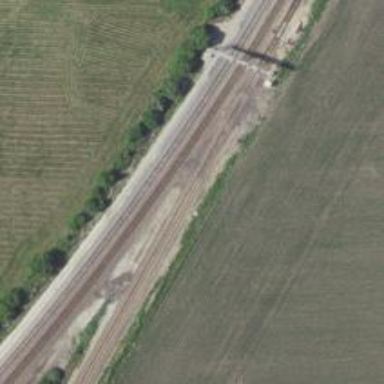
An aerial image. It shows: Junction on the railway.